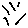
Label: line